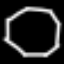
Label: octagon